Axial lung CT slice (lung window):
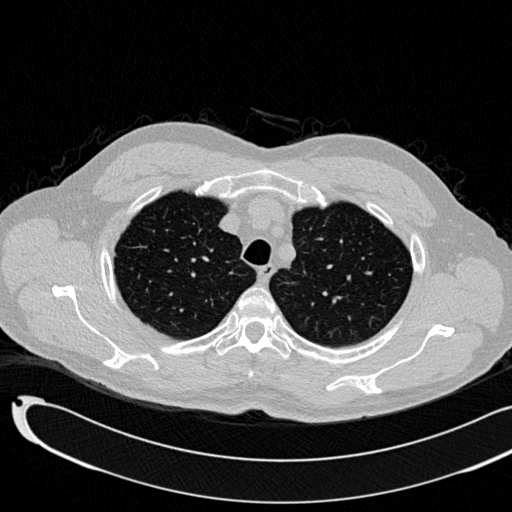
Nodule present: no